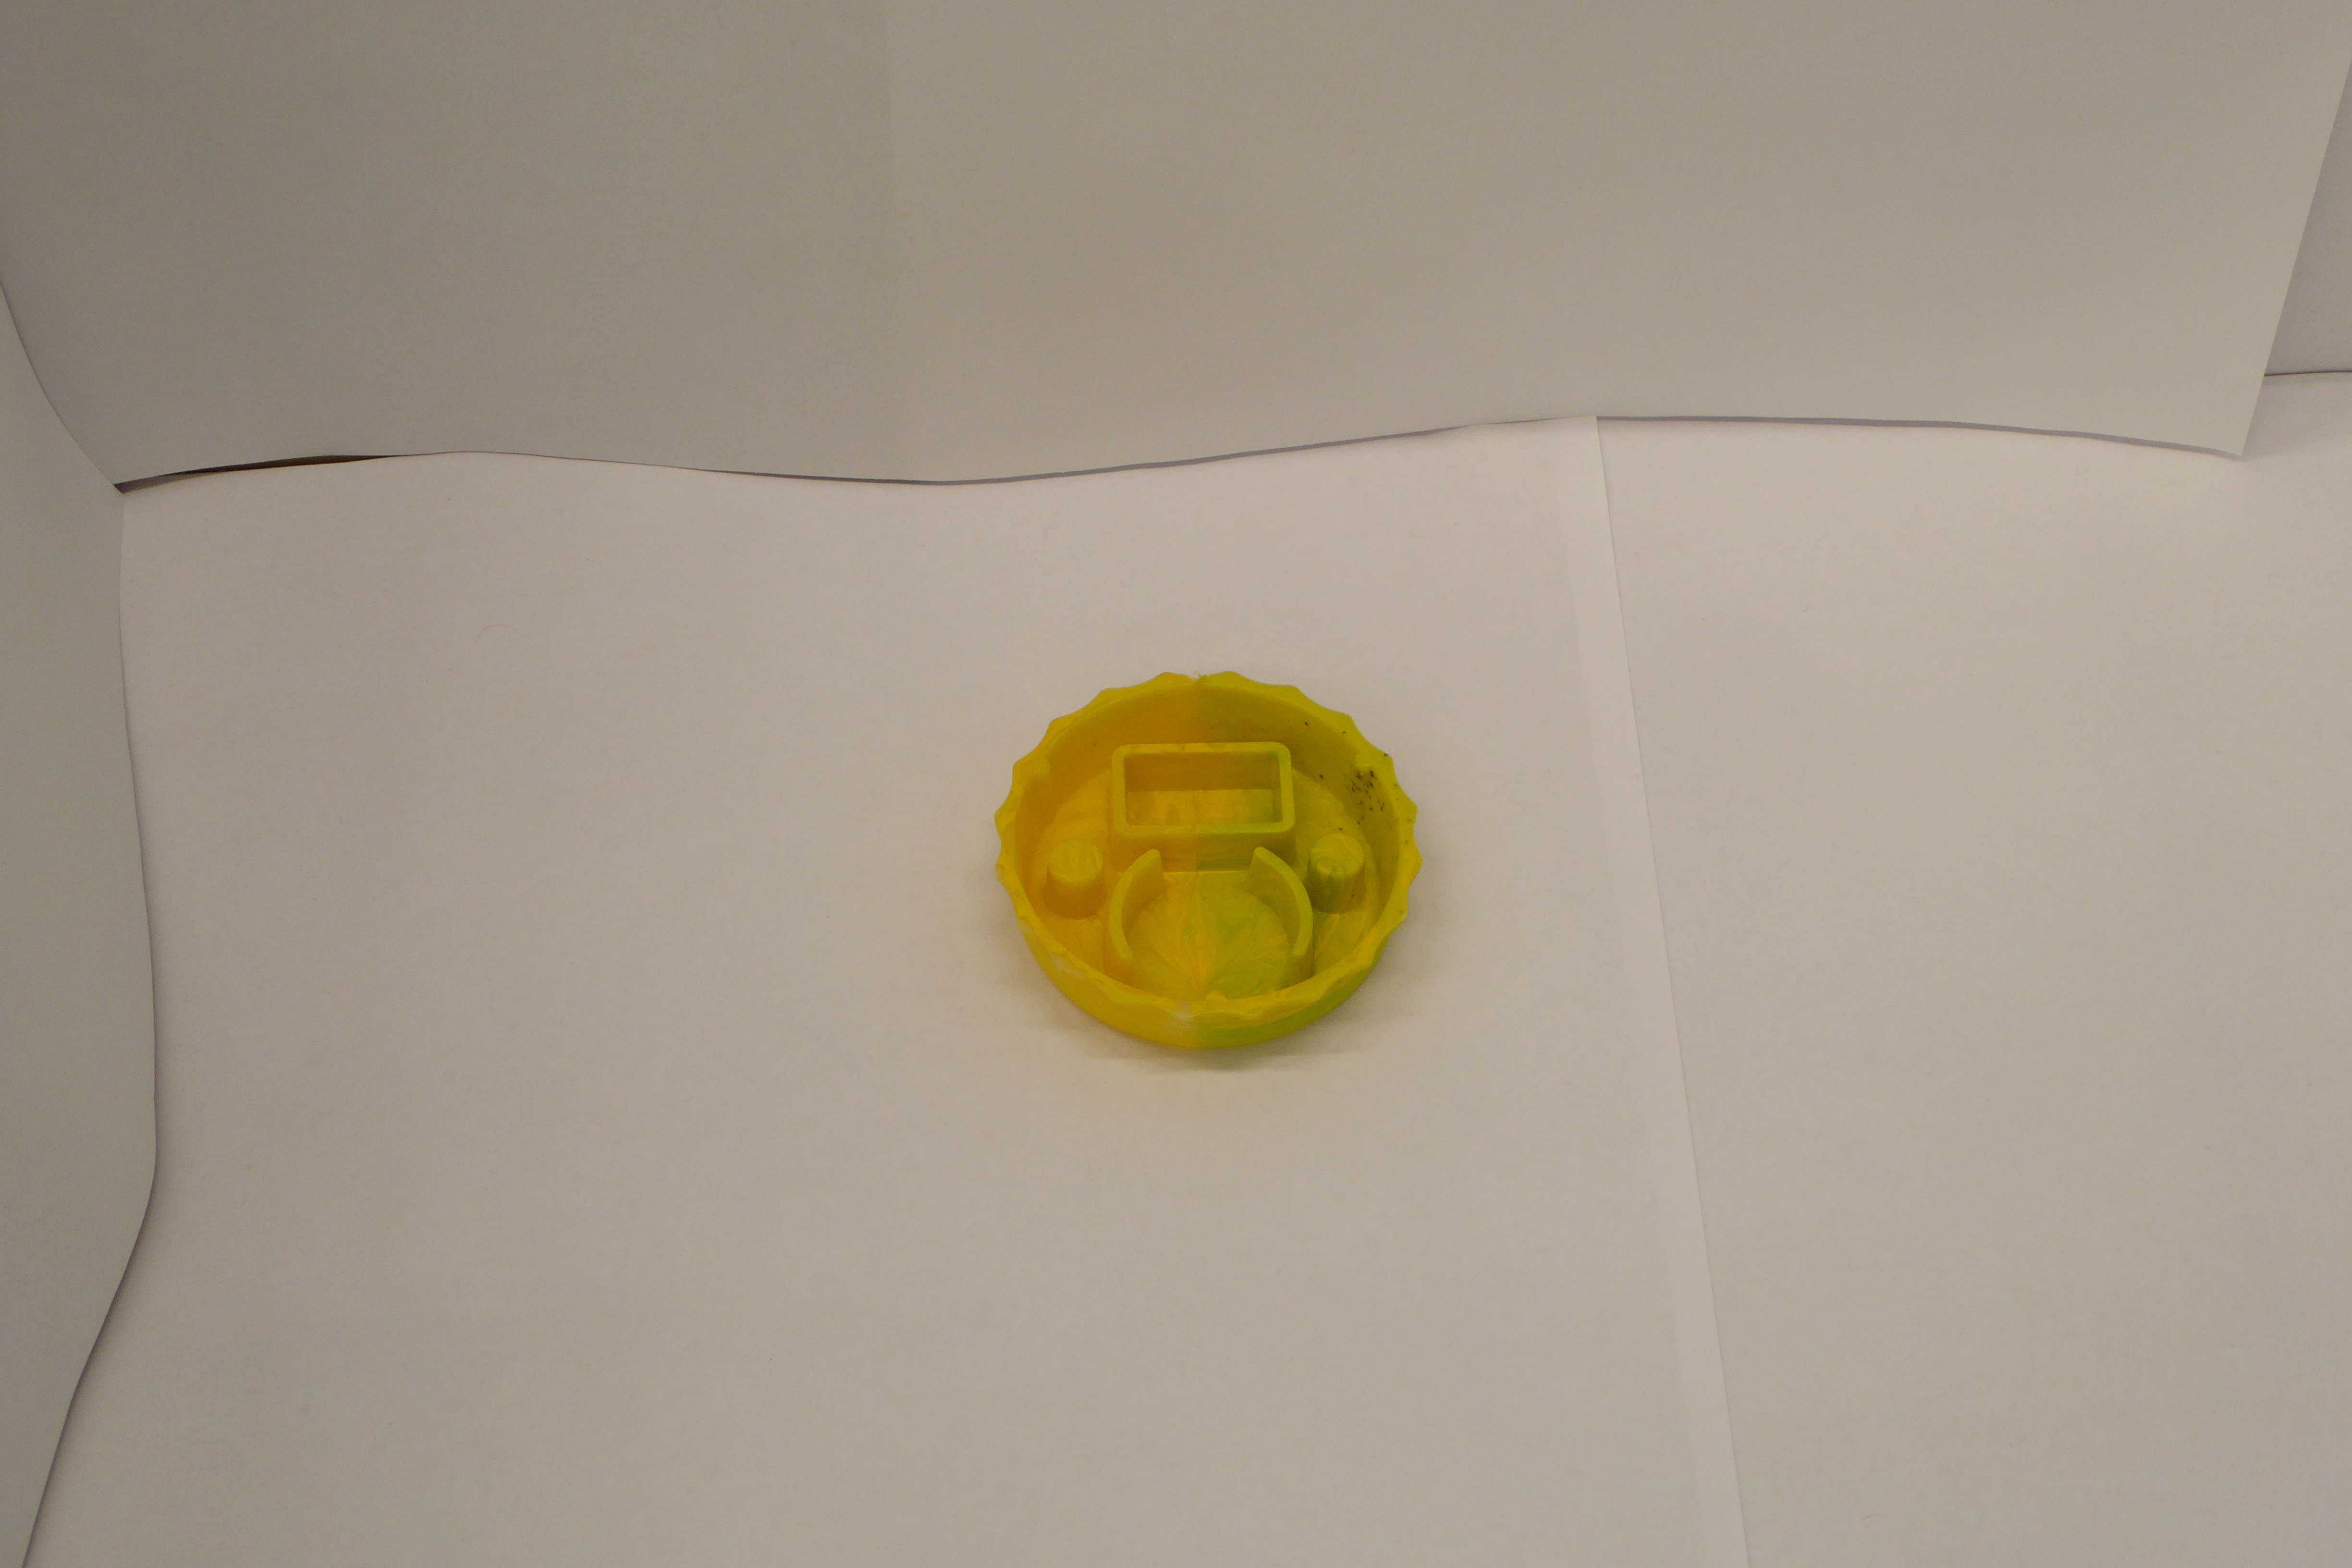
Label: Bottle Opener - Cover